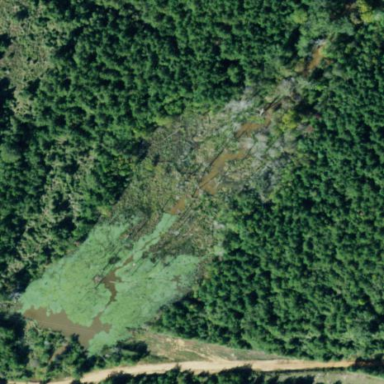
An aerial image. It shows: Swampy wetland area.